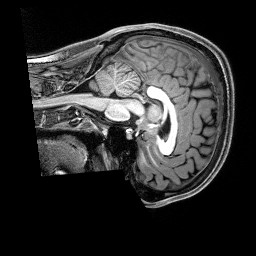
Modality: T1w
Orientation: sagittal
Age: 25
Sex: female
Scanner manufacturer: siemens
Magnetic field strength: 3 T
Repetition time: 2.8 s
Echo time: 0.00212 s